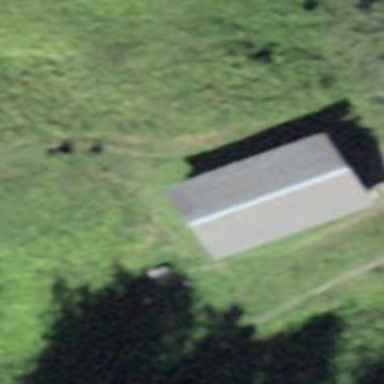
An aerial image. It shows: Building with gabled roof.